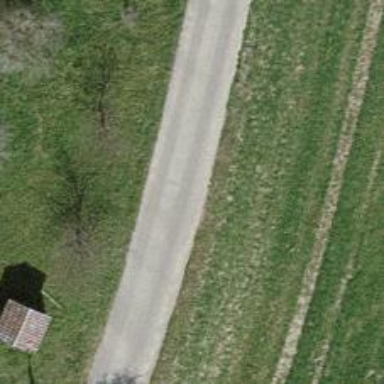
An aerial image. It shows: Well-maintained track road with grade 1 tracktype.